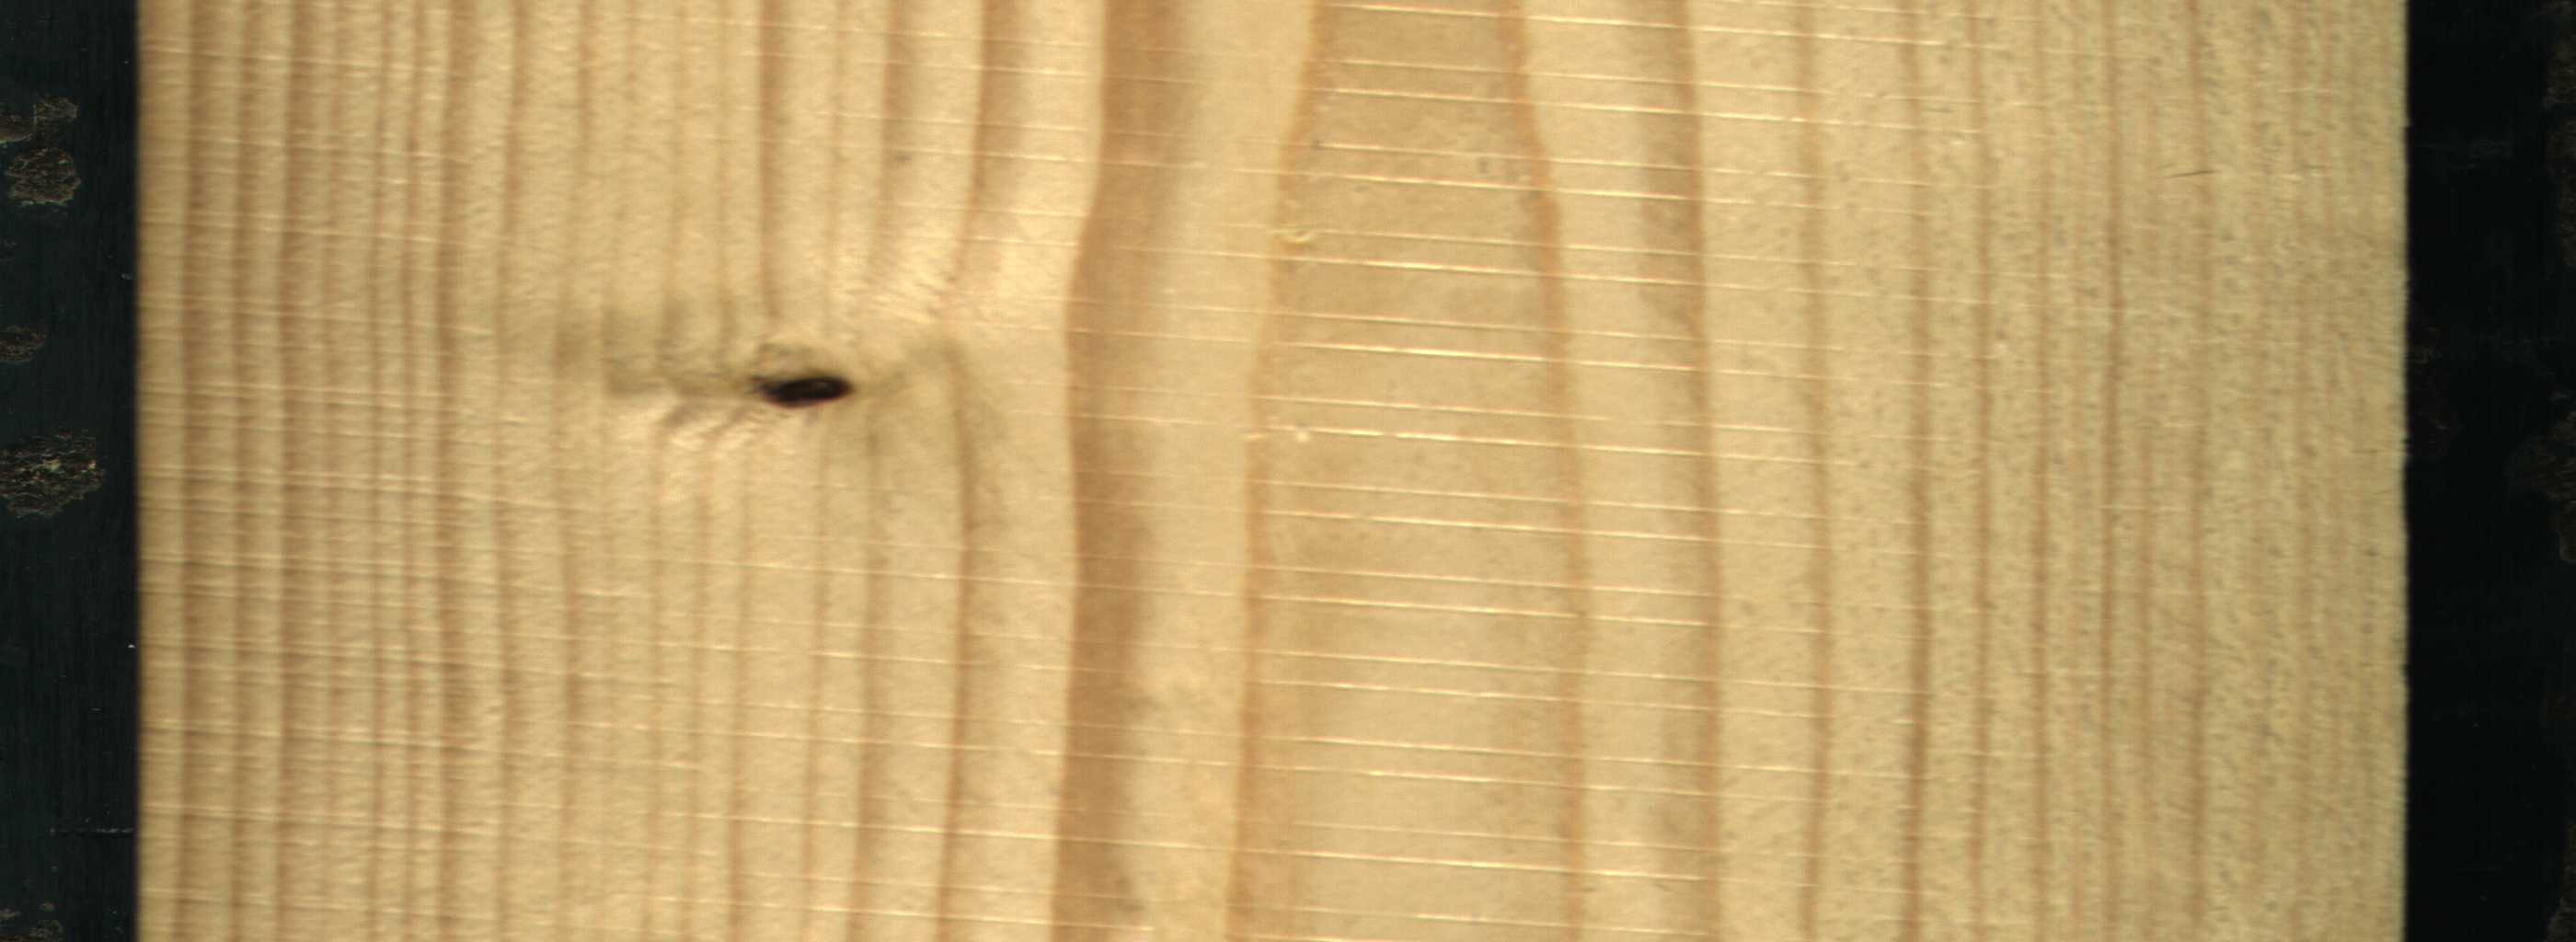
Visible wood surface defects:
Dead_Knot